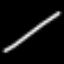
Label: line